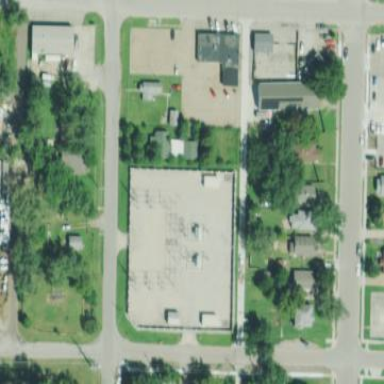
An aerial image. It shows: Distribution level power substation.